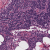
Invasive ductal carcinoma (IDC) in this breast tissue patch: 0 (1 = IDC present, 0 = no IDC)